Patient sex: M
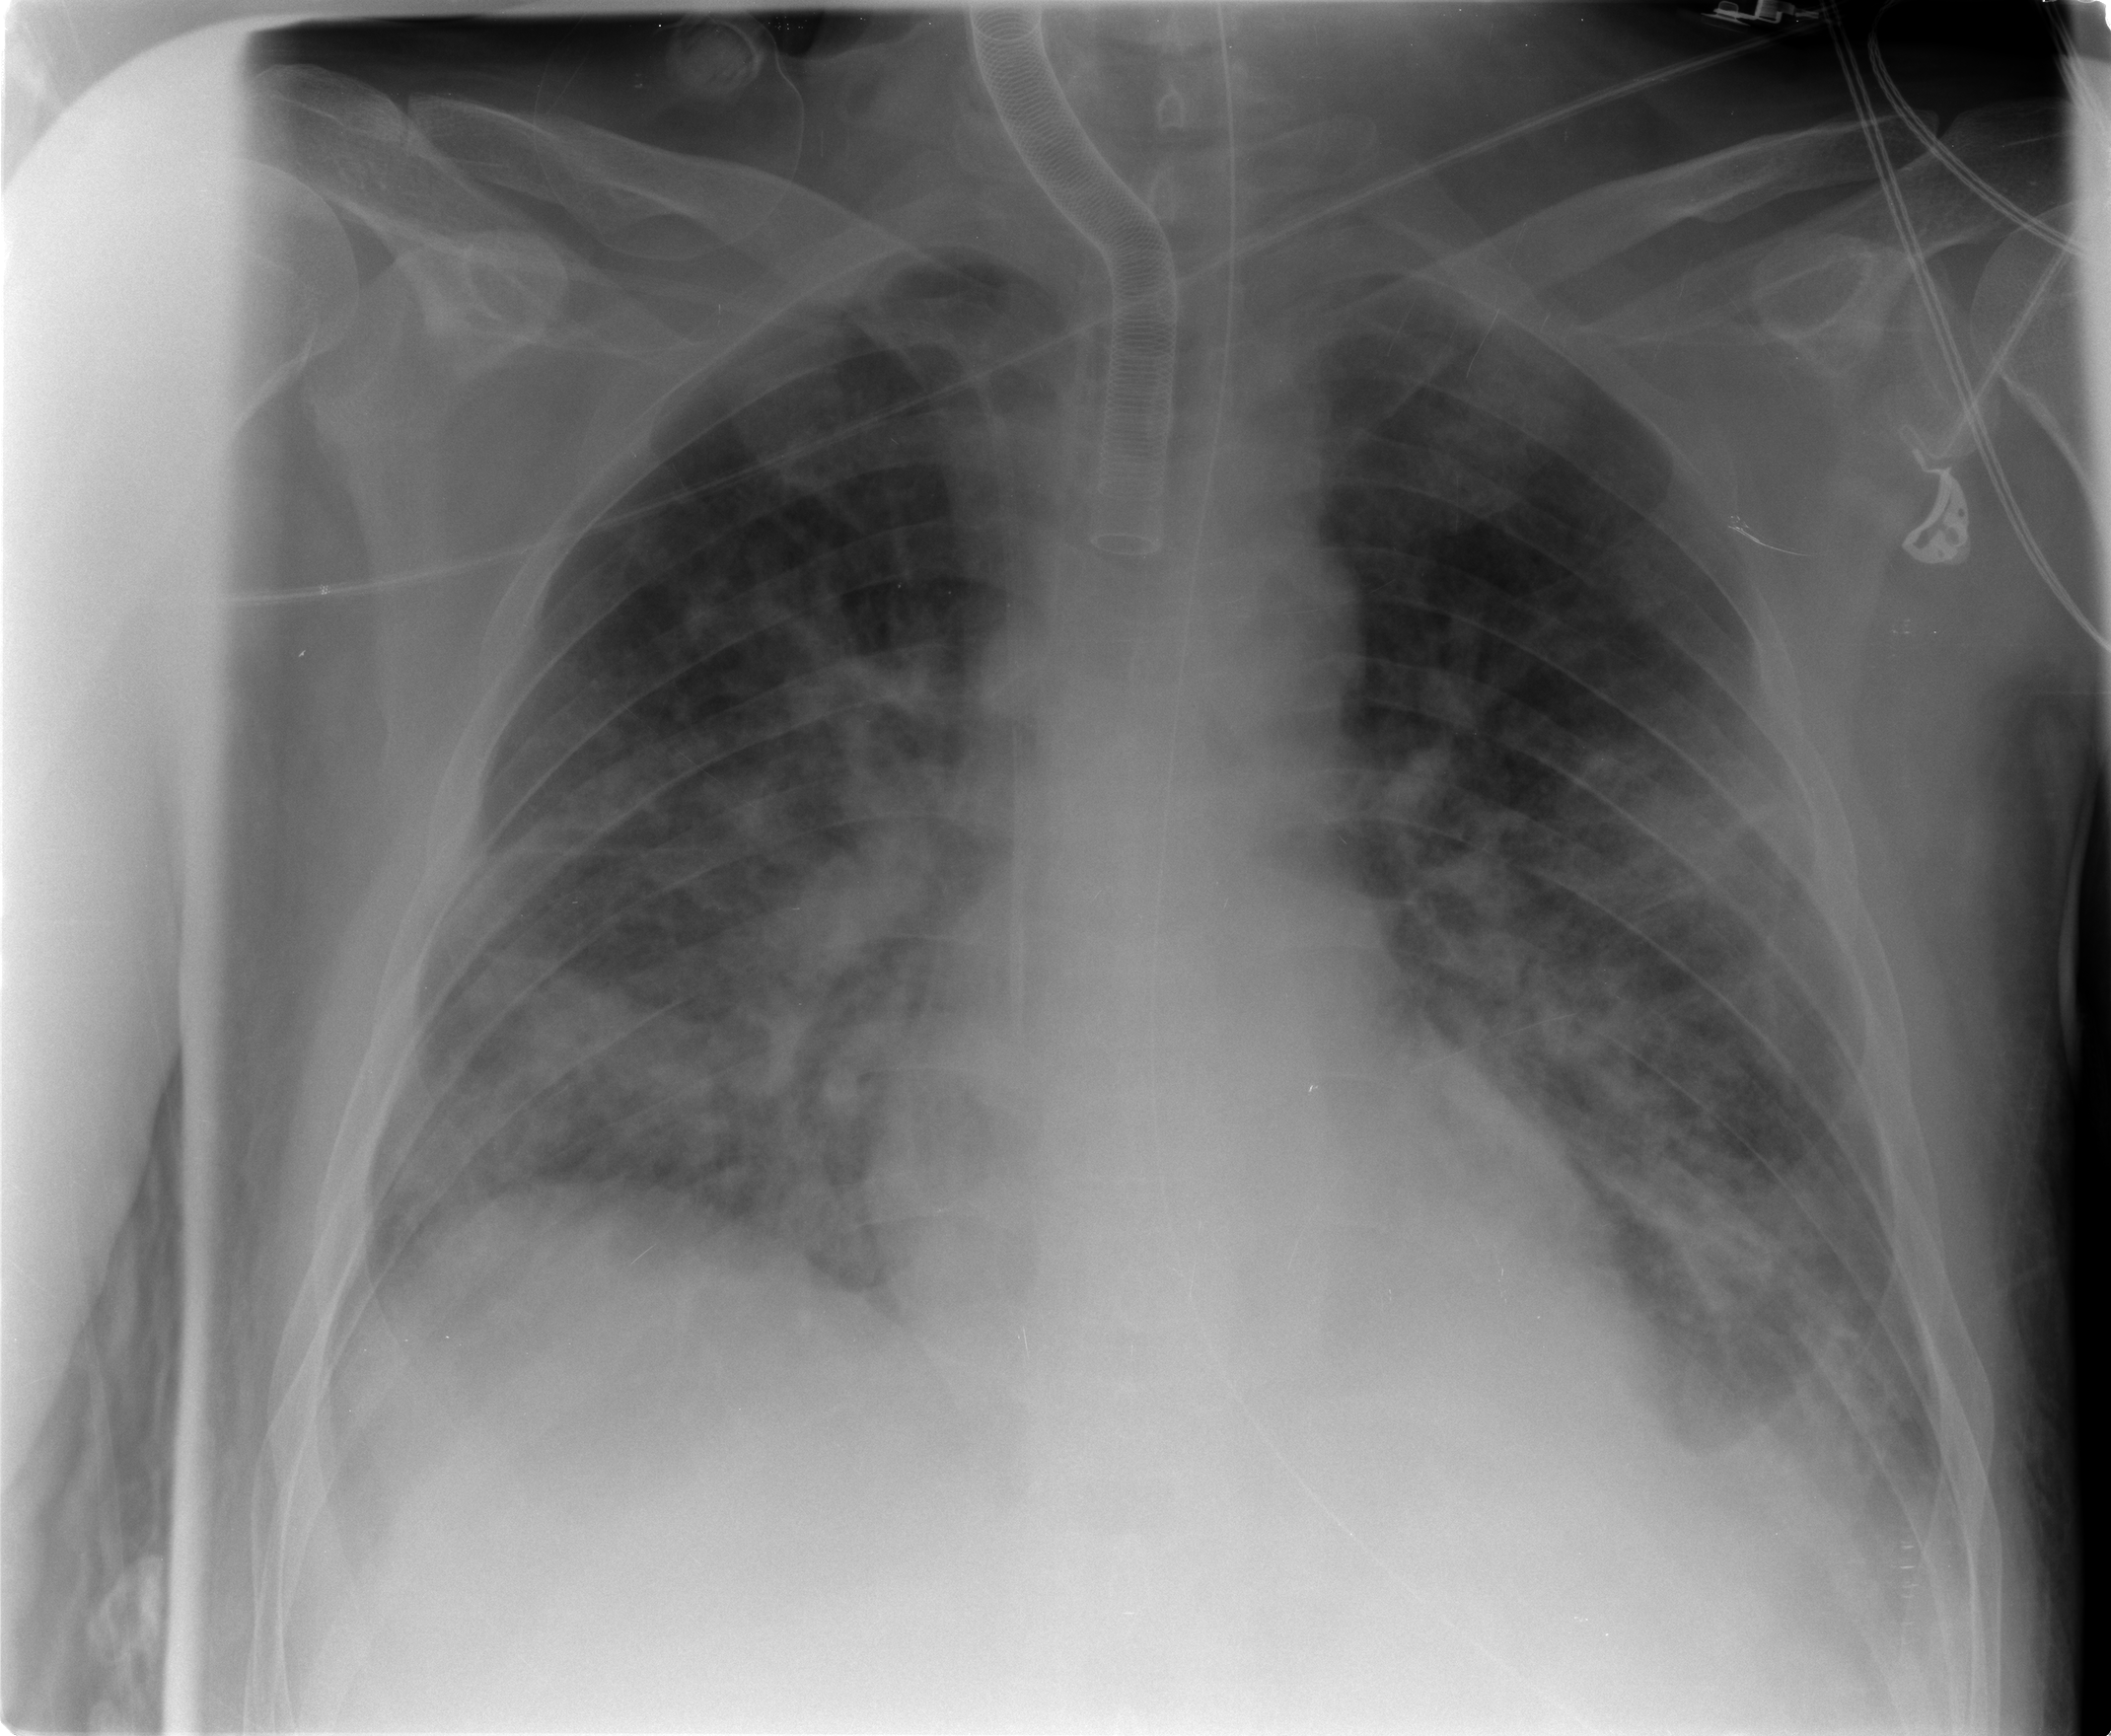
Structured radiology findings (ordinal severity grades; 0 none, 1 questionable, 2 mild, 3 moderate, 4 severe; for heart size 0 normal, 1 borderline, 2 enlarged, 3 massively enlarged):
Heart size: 0
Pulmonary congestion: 2
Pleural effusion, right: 0
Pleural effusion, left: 0
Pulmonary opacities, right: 3
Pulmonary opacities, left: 3
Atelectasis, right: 3
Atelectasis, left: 3